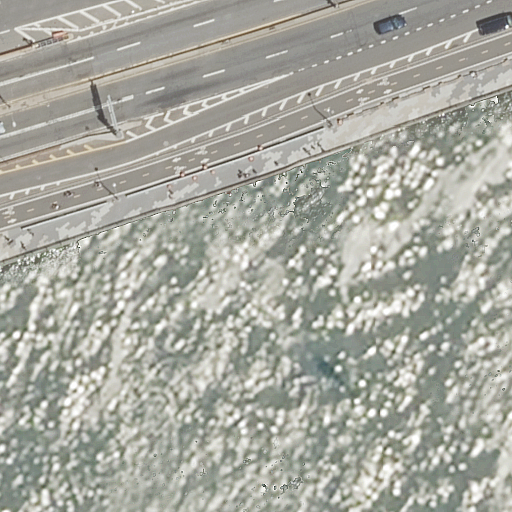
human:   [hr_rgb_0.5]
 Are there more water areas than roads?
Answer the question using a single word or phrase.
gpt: no

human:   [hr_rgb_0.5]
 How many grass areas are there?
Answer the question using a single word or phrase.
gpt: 0

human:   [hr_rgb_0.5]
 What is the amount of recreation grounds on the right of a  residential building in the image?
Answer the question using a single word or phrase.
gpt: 0

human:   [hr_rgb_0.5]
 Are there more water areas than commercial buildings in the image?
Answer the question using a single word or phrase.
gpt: yes

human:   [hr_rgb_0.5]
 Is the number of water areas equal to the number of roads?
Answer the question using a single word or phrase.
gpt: no

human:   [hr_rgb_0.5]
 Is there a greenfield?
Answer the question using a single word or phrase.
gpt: no

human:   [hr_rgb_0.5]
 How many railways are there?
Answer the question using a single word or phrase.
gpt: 0

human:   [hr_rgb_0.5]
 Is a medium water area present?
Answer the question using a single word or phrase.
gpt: no

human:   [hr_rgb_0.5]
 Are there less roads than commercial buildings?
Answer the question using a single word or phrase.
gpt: no

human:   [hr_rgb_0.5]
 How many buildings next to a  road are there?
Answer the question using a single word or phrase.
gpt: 0

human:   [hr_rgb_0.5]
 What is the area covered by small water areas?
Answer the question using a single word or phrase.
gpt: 0m2

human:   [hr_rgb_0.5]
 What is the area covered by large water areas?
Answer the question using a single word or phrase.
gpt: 6961m2

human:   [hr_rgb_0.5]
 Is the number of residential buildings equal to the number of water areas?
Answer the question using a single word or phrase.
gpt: no

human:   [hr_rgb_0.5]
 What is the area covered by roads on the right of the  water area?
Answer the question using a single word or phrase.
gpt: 0m2

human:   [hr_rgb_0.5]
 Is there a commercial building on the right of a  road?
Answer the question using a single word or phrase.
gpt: no

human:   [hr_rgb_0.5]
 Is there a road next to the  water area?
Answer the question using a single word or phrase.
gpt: yes

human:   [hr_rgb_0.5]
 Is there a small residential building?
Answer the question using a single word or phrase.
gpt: no

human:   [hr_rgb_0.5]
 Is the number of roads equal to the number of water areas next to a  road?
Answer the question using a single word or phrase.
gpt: no

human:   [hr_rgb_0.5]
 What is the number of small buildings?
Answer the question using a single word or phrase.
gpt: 0

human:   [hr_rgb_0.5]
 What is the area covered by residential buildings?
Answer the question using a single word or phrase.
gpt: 0m2

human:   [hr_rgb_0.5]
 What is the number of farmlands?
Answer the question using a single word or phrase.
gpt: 0

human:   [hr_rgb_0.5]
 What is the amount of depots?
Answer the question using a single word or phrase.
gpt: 0

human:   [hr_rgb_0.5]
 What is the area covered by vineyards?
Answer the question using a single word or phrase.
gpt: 0m2

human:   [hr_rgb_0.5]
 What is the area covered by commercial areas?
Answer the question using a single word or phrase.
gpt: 0m2

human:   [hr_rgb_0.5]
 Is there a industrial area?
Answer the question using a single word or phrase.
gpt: no

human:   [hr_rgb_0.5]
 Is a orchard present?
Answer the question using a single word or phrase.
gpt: no

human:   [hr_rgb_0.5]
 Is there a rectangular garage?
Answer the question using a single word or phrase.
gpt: no

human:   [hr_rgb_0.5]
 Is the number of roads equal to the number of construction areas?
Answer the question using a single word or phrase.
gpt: no

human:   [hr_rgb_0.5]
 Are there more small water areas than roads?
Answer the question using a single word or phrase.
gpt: no

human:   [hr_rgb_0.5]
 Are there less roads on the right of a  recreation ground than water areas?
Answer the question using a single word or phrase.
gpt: yes

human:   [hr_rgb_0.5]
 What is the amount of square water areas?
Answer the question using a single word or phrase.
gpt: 0

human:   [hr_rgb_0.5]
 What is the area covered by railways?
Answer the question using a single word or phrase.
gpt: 0m2

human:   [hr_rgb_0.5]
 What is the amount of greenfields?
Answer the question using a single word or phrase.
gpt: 0

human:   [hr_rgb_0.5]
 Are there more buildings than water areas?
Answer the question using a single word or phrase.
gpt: no

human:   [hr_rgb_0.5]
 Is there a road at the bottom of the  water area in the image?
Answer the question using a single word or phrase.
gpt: no

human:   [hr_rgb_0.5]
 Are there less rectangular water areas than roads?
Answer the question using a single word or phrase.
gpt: yes